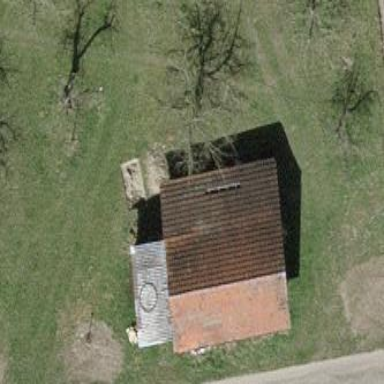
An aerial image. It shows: Rural barn.